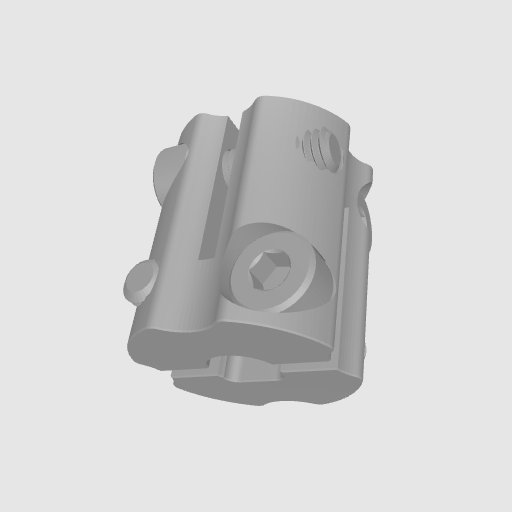
Part: HyperCoupler6DID6DID